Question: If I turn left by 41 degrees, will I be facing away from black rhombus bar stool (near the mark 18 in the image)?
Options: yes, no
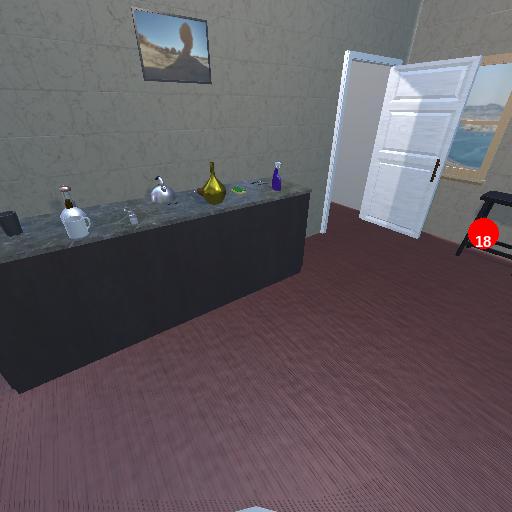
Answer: yes